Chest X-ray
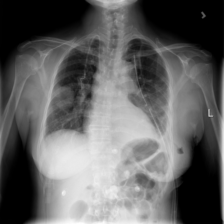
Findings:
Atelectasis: negative
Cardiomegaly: negative
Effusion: negative
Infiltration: positive
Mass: positive
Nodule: negative
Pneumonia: negative
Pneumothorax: positive
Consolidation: negative
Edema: negative
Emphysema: negative
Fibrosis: negative
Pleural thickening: positive
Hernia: negative